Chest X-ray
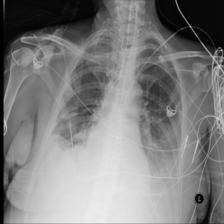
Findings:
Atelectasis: negative
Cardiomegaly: negative
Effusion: positive
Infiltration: negative
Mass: negative
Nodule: negative
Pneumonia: negative
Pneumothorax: negative
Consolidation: negative
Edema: negative
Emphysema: negative
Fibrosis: negative
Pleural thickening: negative
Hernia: negative